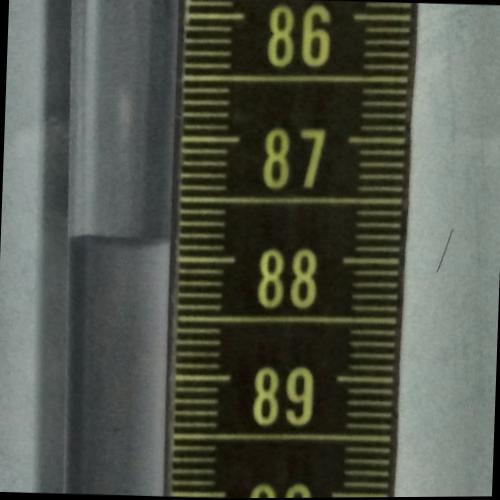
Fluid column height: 87.8 cm